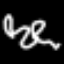
Label: squiggle